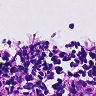
Metastatic tissue present: no